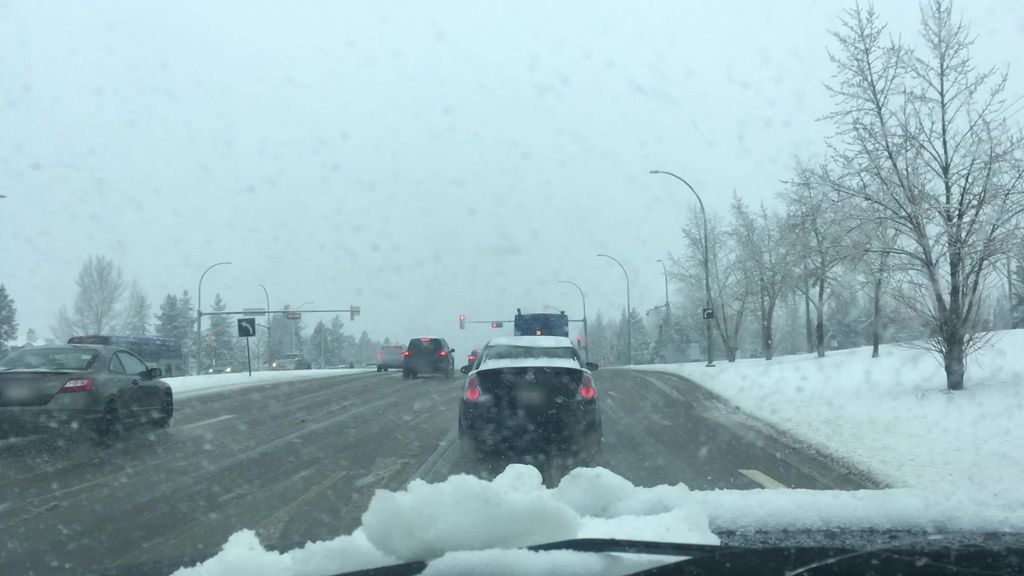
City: edmonton